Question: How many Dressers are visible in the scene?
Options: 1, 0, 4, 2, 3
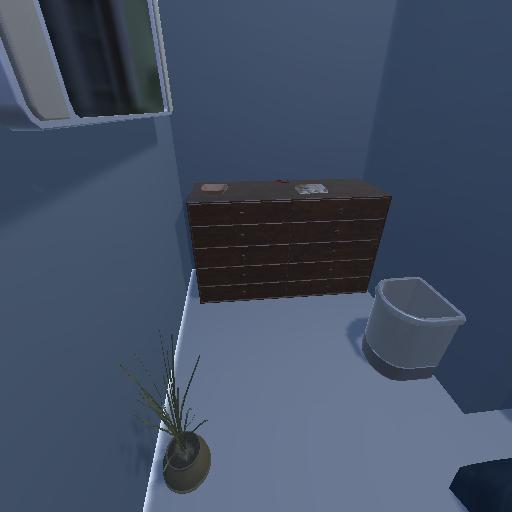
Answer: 1